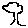
Label: tree